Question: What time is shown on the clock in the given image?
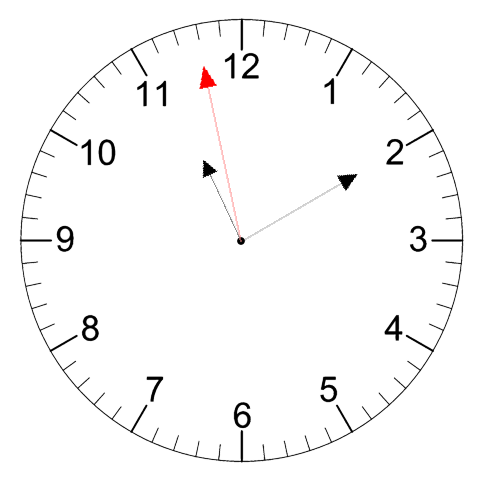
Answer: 11:09:58